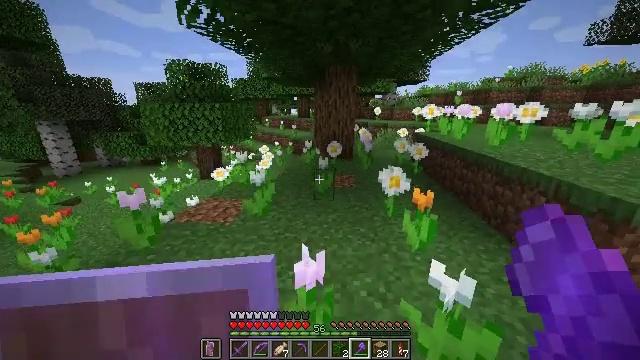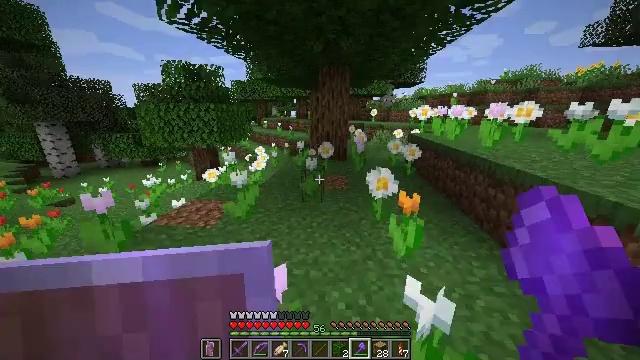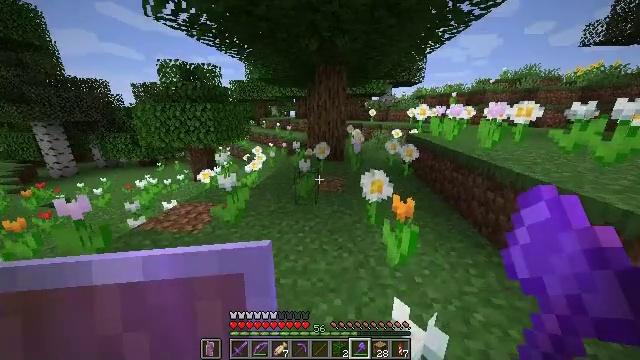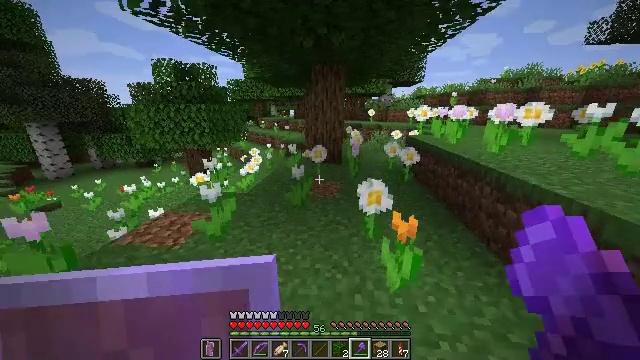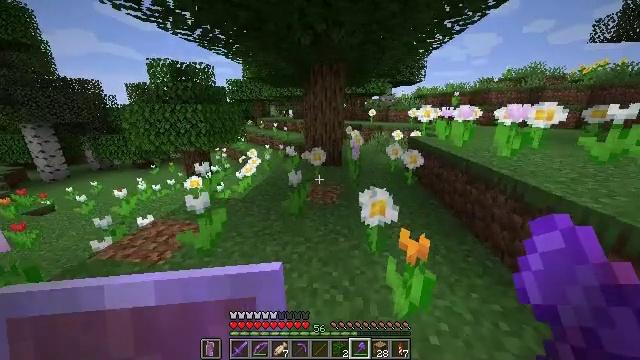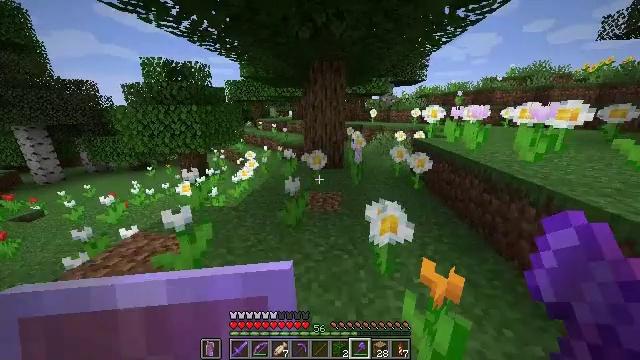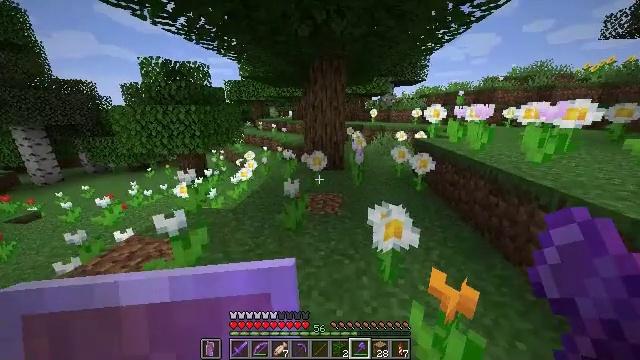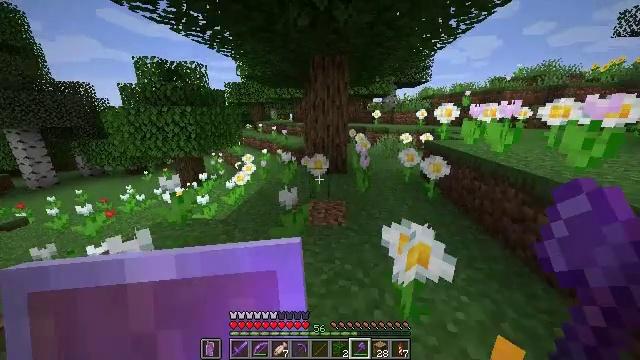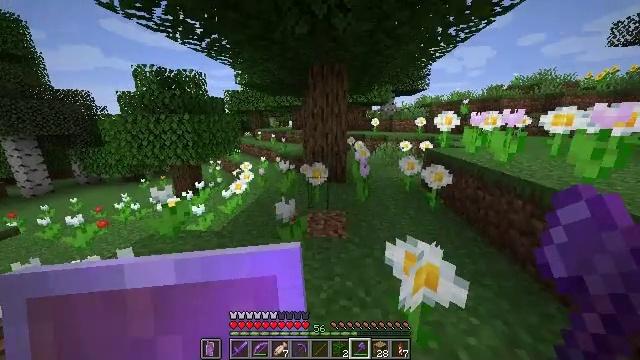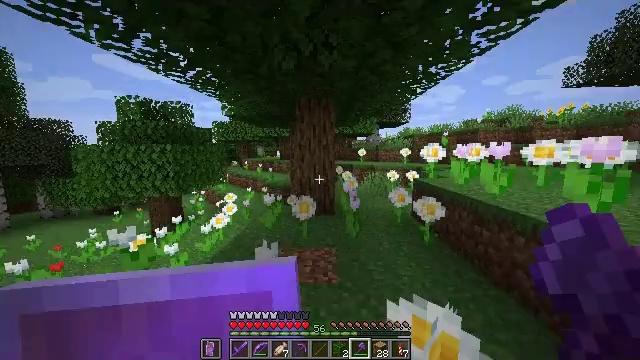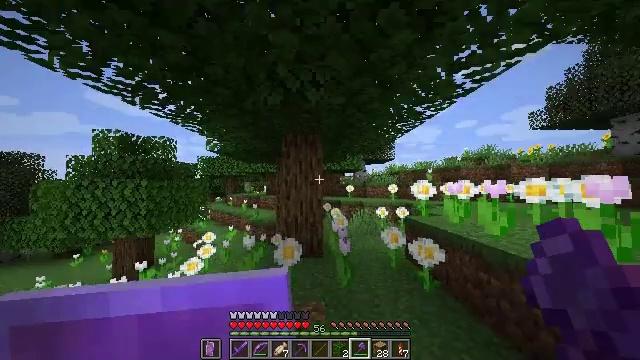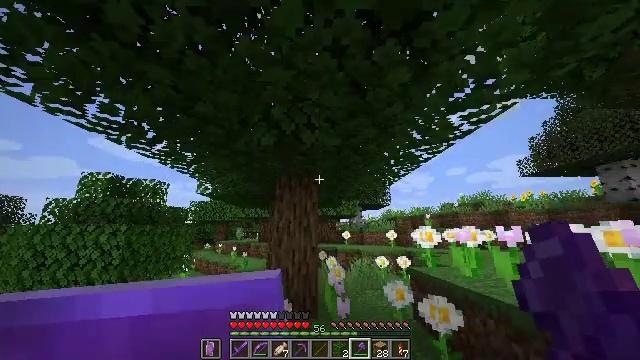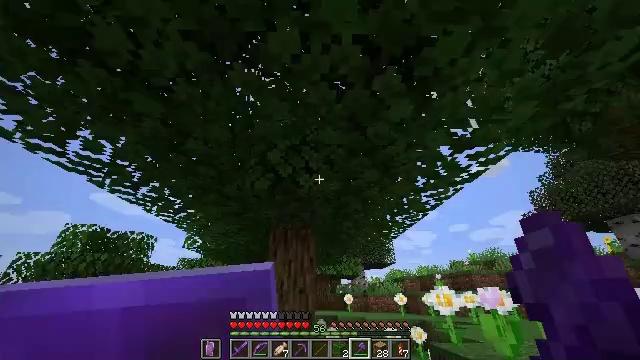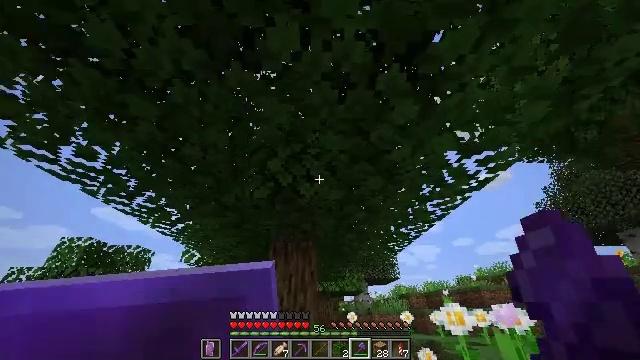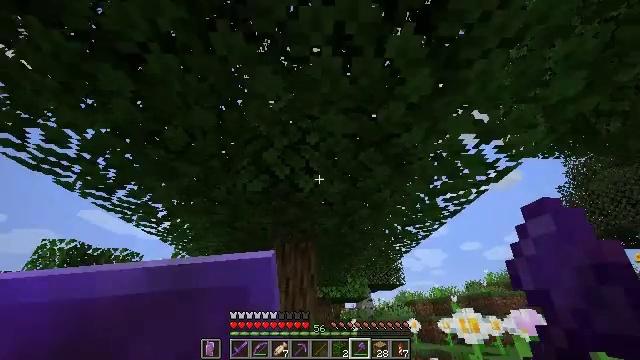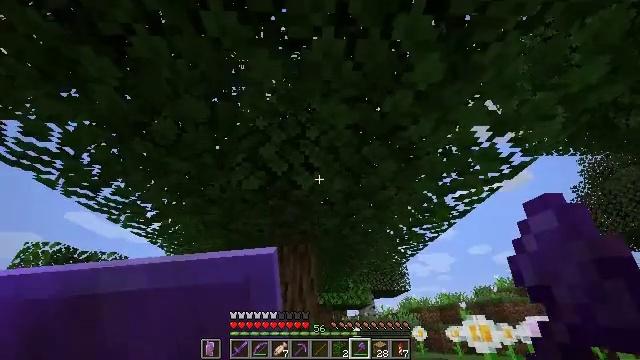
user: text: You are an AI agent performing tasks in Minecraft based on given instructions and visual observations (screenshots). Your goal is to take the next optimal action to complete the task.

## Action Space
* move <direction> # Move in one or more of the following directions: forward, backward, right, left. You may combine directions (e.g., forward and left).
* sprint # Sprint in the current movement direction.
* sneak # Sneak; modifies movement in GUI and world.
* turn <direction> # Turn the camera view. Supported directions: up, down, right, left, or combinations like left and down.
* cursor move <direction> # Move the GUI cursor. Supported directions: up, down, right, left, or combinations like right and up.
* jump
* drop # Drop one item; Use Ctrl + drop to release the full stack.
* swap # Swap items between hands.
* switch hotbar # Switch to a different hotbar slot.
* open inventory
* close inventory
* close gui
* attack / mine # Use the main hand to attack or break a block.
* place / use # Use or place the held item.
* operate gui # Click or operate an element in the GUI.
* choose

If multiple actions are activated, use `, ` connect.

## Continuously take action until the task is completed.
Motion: motion action
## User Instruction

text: Mine the oak log.
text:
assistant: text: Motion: move forward and move right, sprint
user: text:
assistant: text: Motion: move forward, sprint
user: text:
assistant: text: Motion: move forward, sprint
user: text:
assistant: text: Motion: move forward, sprint
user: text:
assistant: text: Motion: move forward, sprint
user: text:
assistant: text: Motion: move forward, sprint
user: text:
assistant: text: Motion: move forward, sprint
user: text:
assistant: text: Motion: move forward, sprint, turn up
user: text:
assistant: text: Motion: move forward, sprint, turn right and up
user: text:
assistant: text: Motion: move forward, sprint, turn right and up
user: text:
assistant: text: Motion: move forward, turn right and up
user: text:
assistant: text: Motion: move forward, turn up
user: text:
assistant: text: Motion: turn up
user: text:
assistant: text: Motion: no_op
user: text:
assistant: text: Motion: no_op
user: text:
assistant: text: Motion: no_op
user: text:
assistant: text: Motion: move forward
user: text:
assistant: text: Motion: move forward
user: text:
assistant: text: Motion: move forward
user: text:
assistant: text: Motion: move forward, turn down
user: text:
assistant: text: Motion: move forward, turn left and down
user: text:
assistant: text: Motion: move forward, turn left and down
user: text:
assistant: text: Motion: move forward, turn left and down
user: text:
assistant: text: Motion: move forward
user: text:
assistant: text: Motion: move forward
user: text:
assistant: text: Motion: move forward
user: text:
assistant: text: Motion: move forward
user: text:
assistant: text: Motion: move forward
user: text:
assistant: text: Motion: move forward, attack / mine
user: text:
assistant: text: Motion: move forward, attack / mine